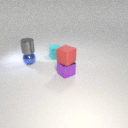
small cyan rubber cylinder to the left of small purple metal cube